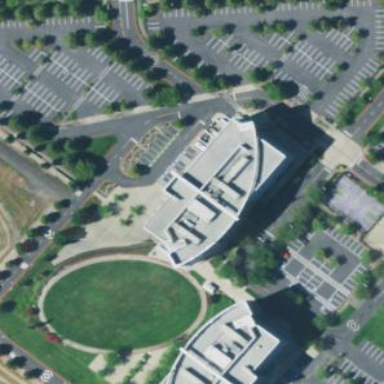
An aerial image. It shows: Building.